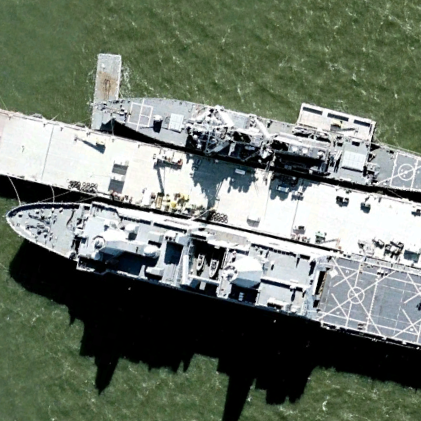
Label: combat